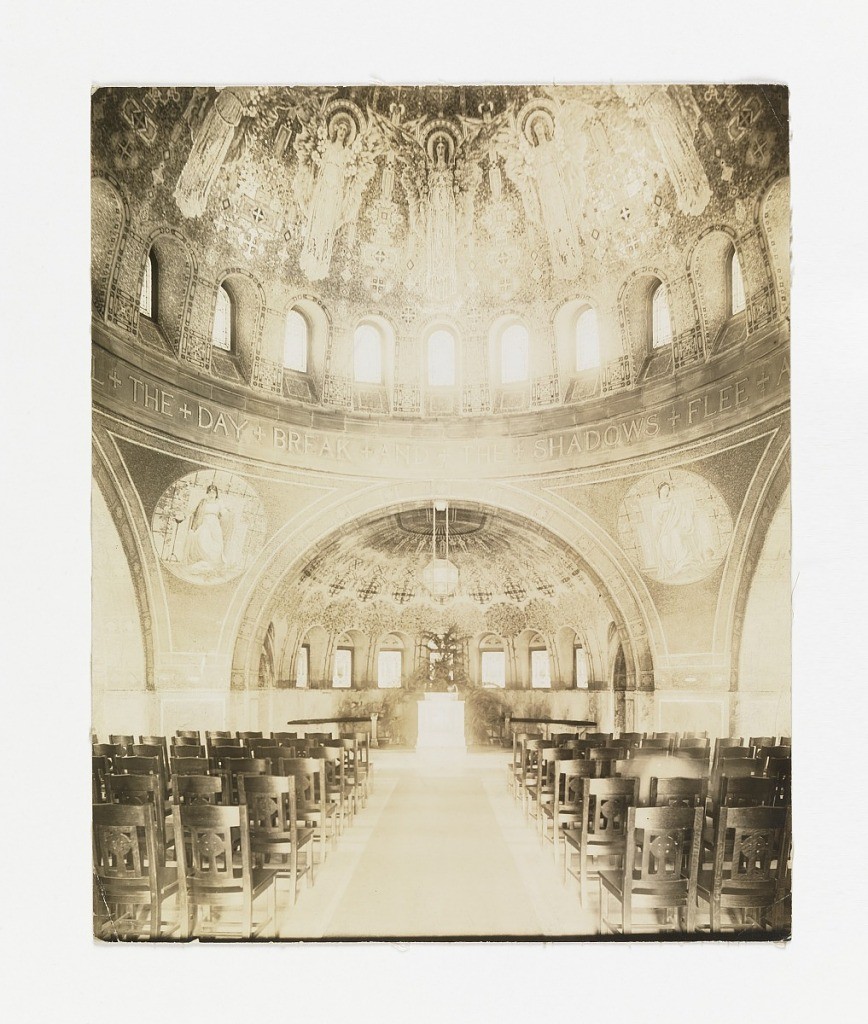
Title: View of the Interior of Lakewood Cemetery Memorial Chapel, Minneapolis
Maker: Theodore Dabo, 1871 - 1920
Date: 1905–10
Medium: Printed on sensitized paper mounted on linen
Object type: Photograph
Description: Interior of Byzantine-style church with large, low dome decorated with standing figures and ornamentation in mosaic. Medallions in pendentives. Altar set in apse with half-dome. Removable chairs.